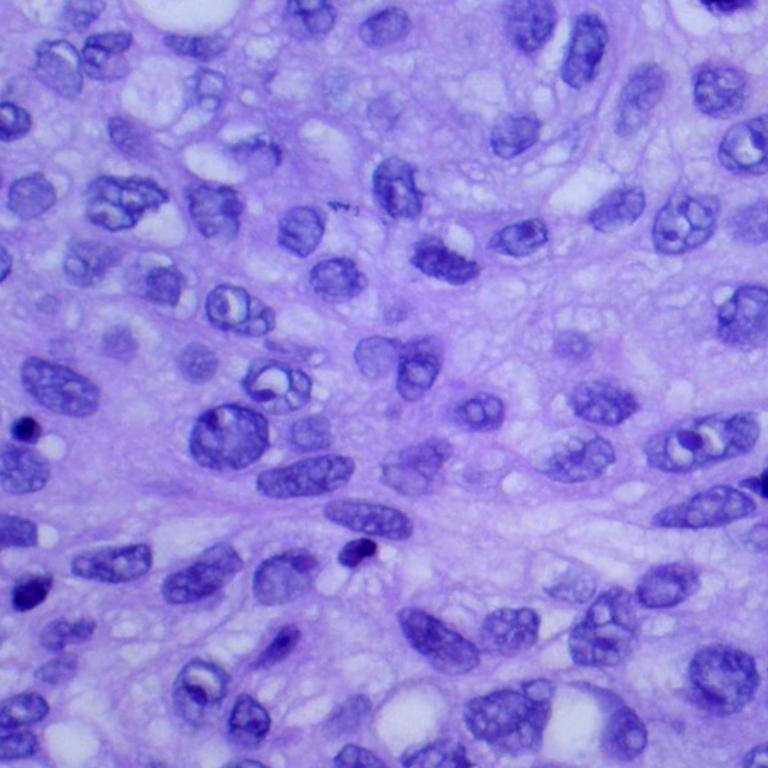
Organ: lung
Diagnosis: squamous carcinomas